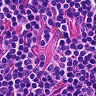
Metastatic tissue present: no